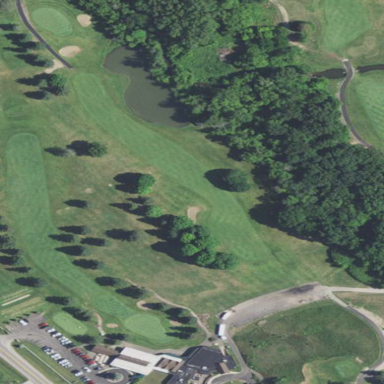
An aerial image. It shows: Area of rough grass used for golf.